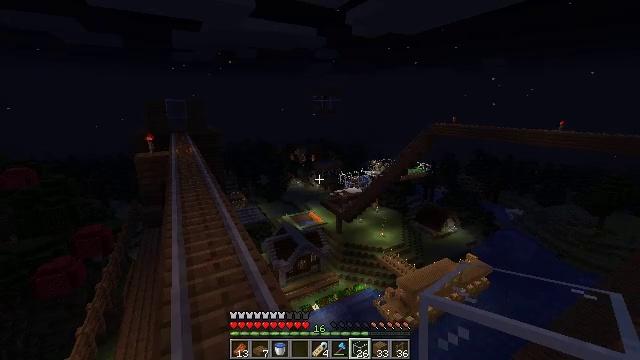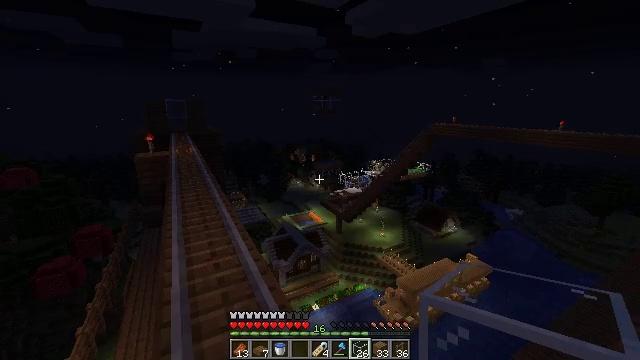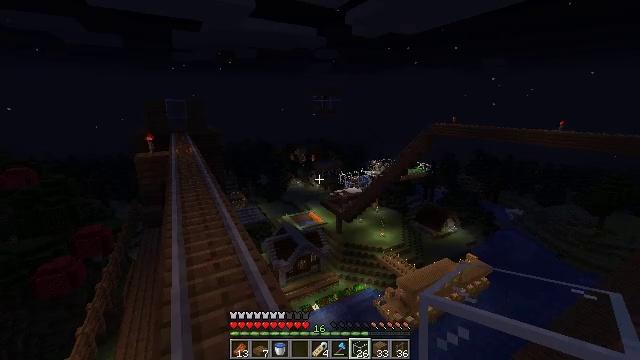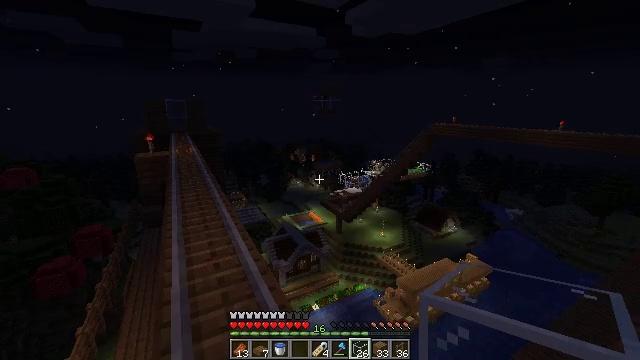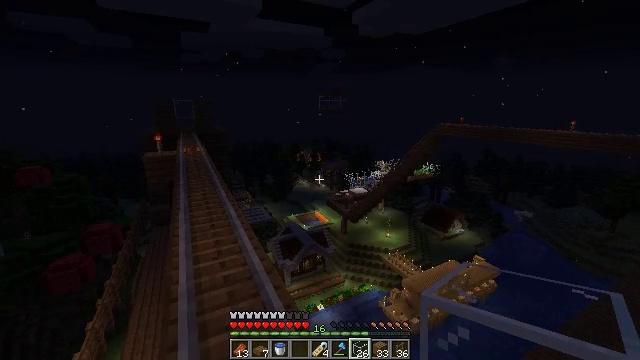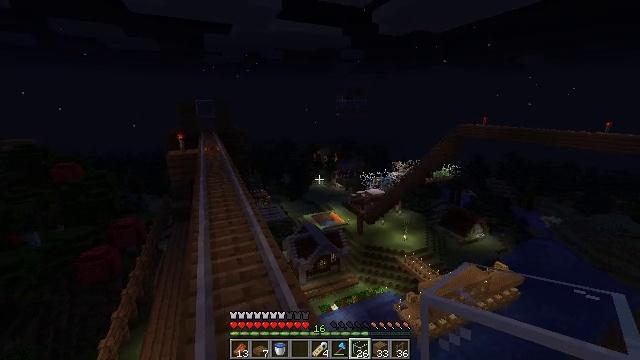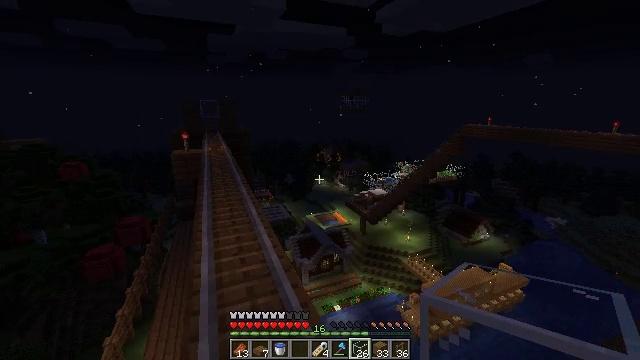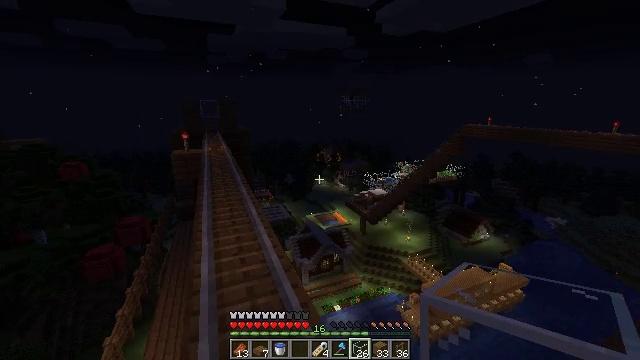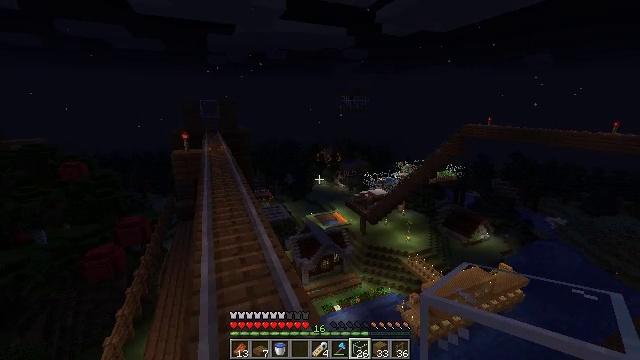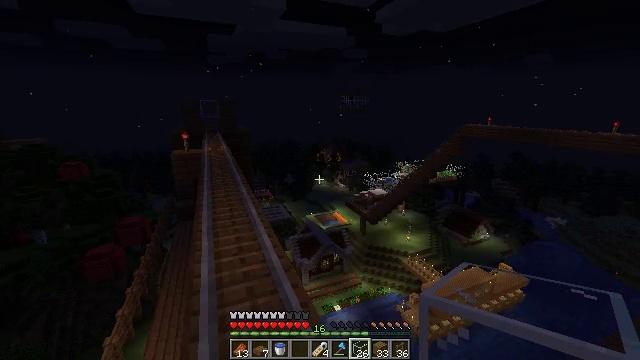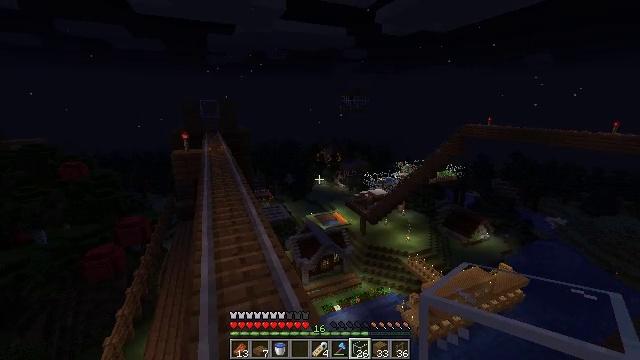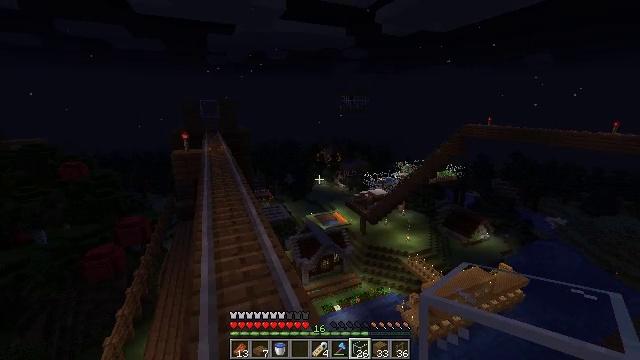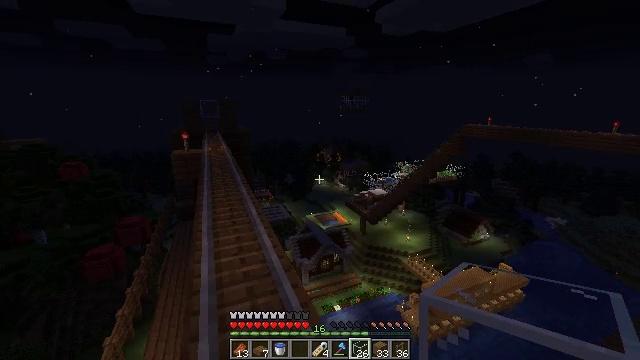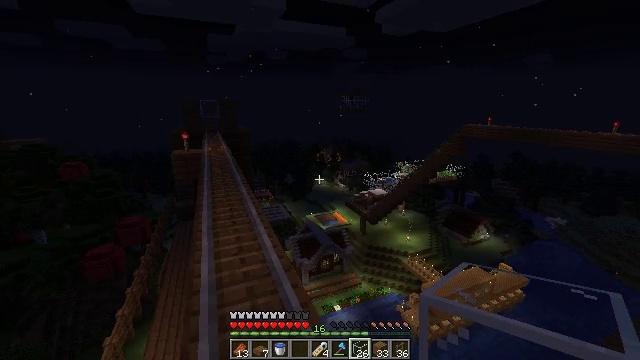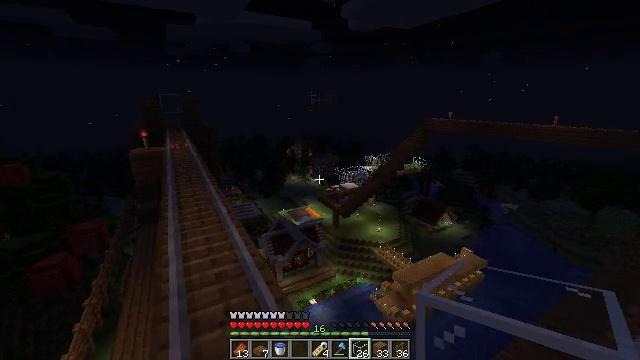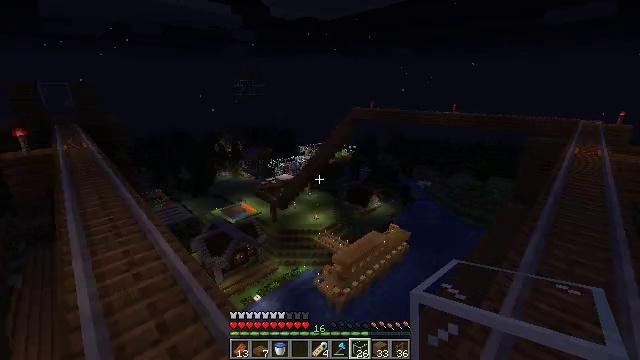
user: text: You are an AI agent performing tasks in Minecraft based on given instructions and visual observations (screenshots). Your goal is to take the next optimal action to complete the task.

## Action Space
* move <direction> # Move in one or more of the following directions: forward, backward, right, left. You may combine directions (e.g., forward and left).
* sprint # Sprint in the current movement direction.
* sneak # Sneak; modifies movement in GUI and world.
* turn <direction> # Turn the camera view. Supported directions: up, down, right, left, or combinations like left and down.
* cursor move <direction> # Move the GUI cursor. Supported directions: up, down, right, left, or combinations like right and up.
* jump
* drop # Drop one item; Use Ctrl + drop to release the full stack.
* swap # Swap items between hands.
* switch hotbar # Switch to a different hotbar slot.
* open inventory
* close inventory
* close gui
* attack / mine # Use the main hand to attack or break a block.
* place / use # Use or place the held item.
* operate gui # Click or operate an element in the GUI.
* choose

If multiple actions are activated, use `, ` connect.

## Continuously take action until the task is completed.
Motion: motion action
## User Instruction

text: Destroy the glass.
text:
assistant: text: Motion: no_op
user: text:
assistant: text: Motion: no_op
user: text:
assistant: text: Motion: no_op
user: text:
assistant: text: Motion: turn left
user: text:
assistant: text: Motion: turn left
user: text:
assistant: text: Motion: no_op
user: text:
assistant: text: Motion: no_op
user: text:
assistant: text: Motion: no_op
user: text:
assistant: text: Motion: no_op
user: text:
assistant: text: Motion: no_op
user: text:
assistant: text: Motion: no_op
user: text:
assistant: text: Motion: no_op
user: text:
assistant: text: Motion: no_op
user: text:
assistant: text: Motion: turn right and down
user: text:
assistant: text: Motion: turn right and down
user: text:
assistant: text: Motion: turn right
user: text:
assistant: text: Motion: turn right
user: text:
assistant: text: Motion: turn right and down
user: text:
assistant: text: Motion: turn right
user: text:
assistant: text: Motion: no_op
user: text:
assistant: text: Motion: no_op
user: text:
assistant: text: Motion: no_op
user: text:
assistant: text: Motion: no_op
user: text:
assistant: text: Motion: no_op
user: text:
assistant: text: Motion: move forward
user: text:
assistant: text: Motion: move forward, turn left
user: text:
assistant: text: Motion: turn left
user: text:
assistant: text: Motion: turn left
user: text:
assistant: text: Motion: no_op
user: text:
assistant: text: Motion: open inventory